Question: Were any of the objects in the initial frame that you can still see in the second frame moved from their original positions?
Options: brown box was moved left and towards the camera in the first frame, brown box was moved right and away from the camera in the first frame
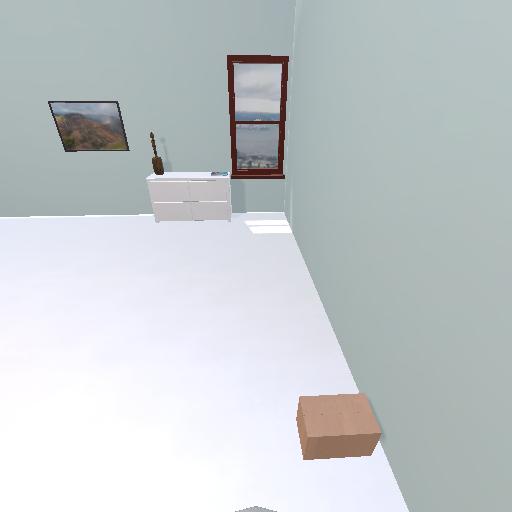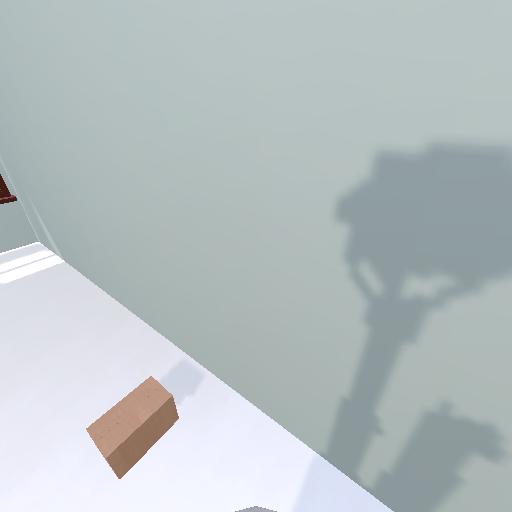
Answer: brown box was moved left and towards the camera in the first frame